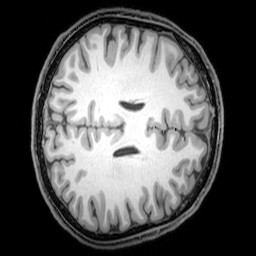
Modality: T1w
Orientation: axial
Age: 25
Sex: male
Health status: healthy
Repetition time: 0.081 s
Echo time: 0.037 s